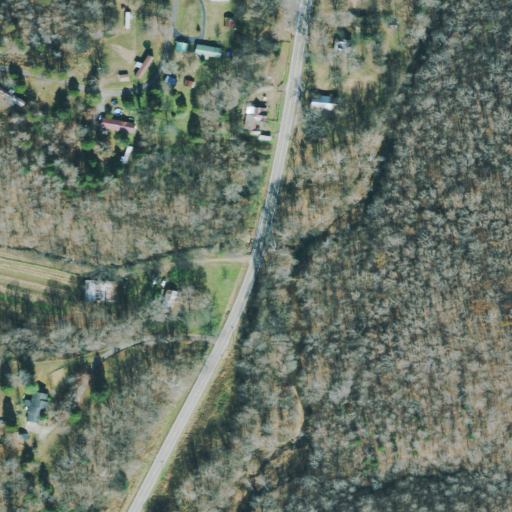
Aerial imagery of valley in Tennessee named Whitedirt Hollow containing deciduous forest, open development, mixed forest, low intensity development, grassland, pasture, and medium intensity development